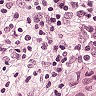
Metastatic tissue present: yes